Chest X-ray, AP view. Patient: 50 years old, sex M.
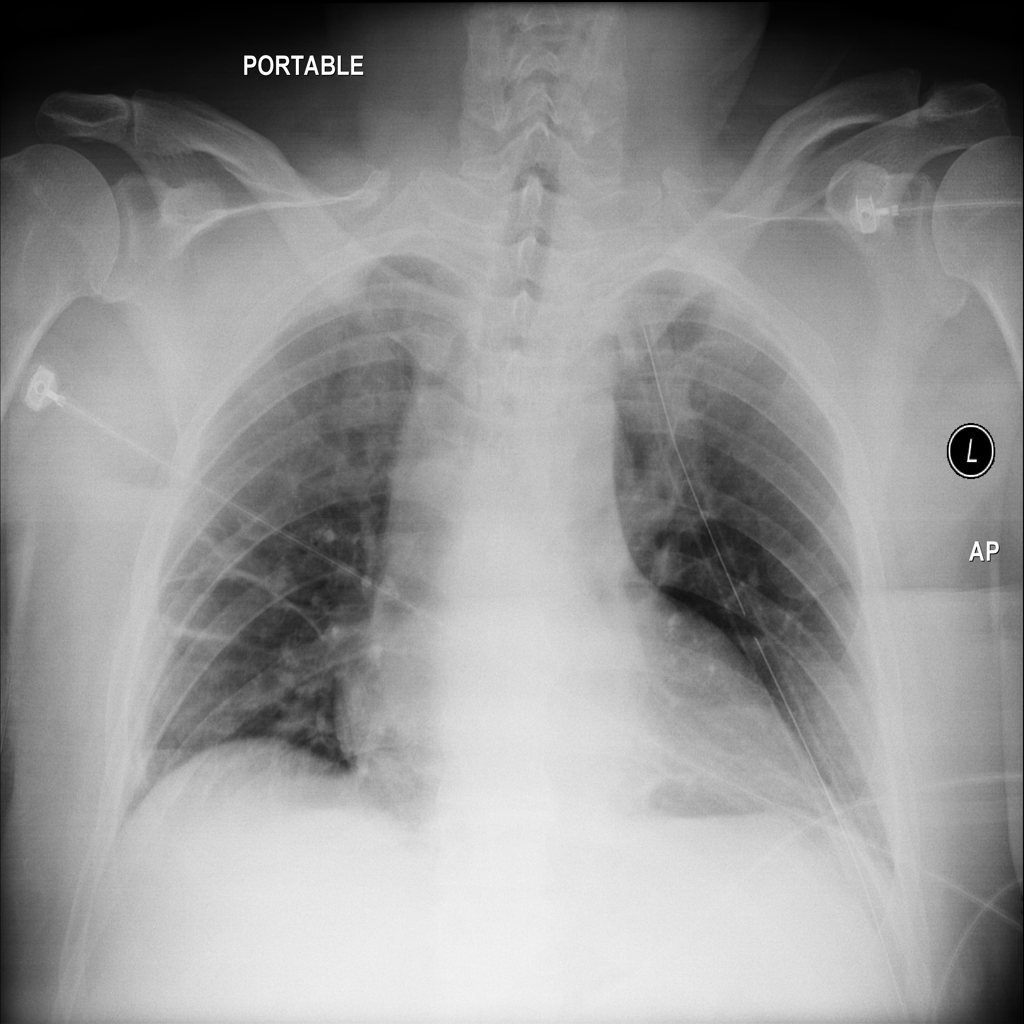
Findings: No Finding